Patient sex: M
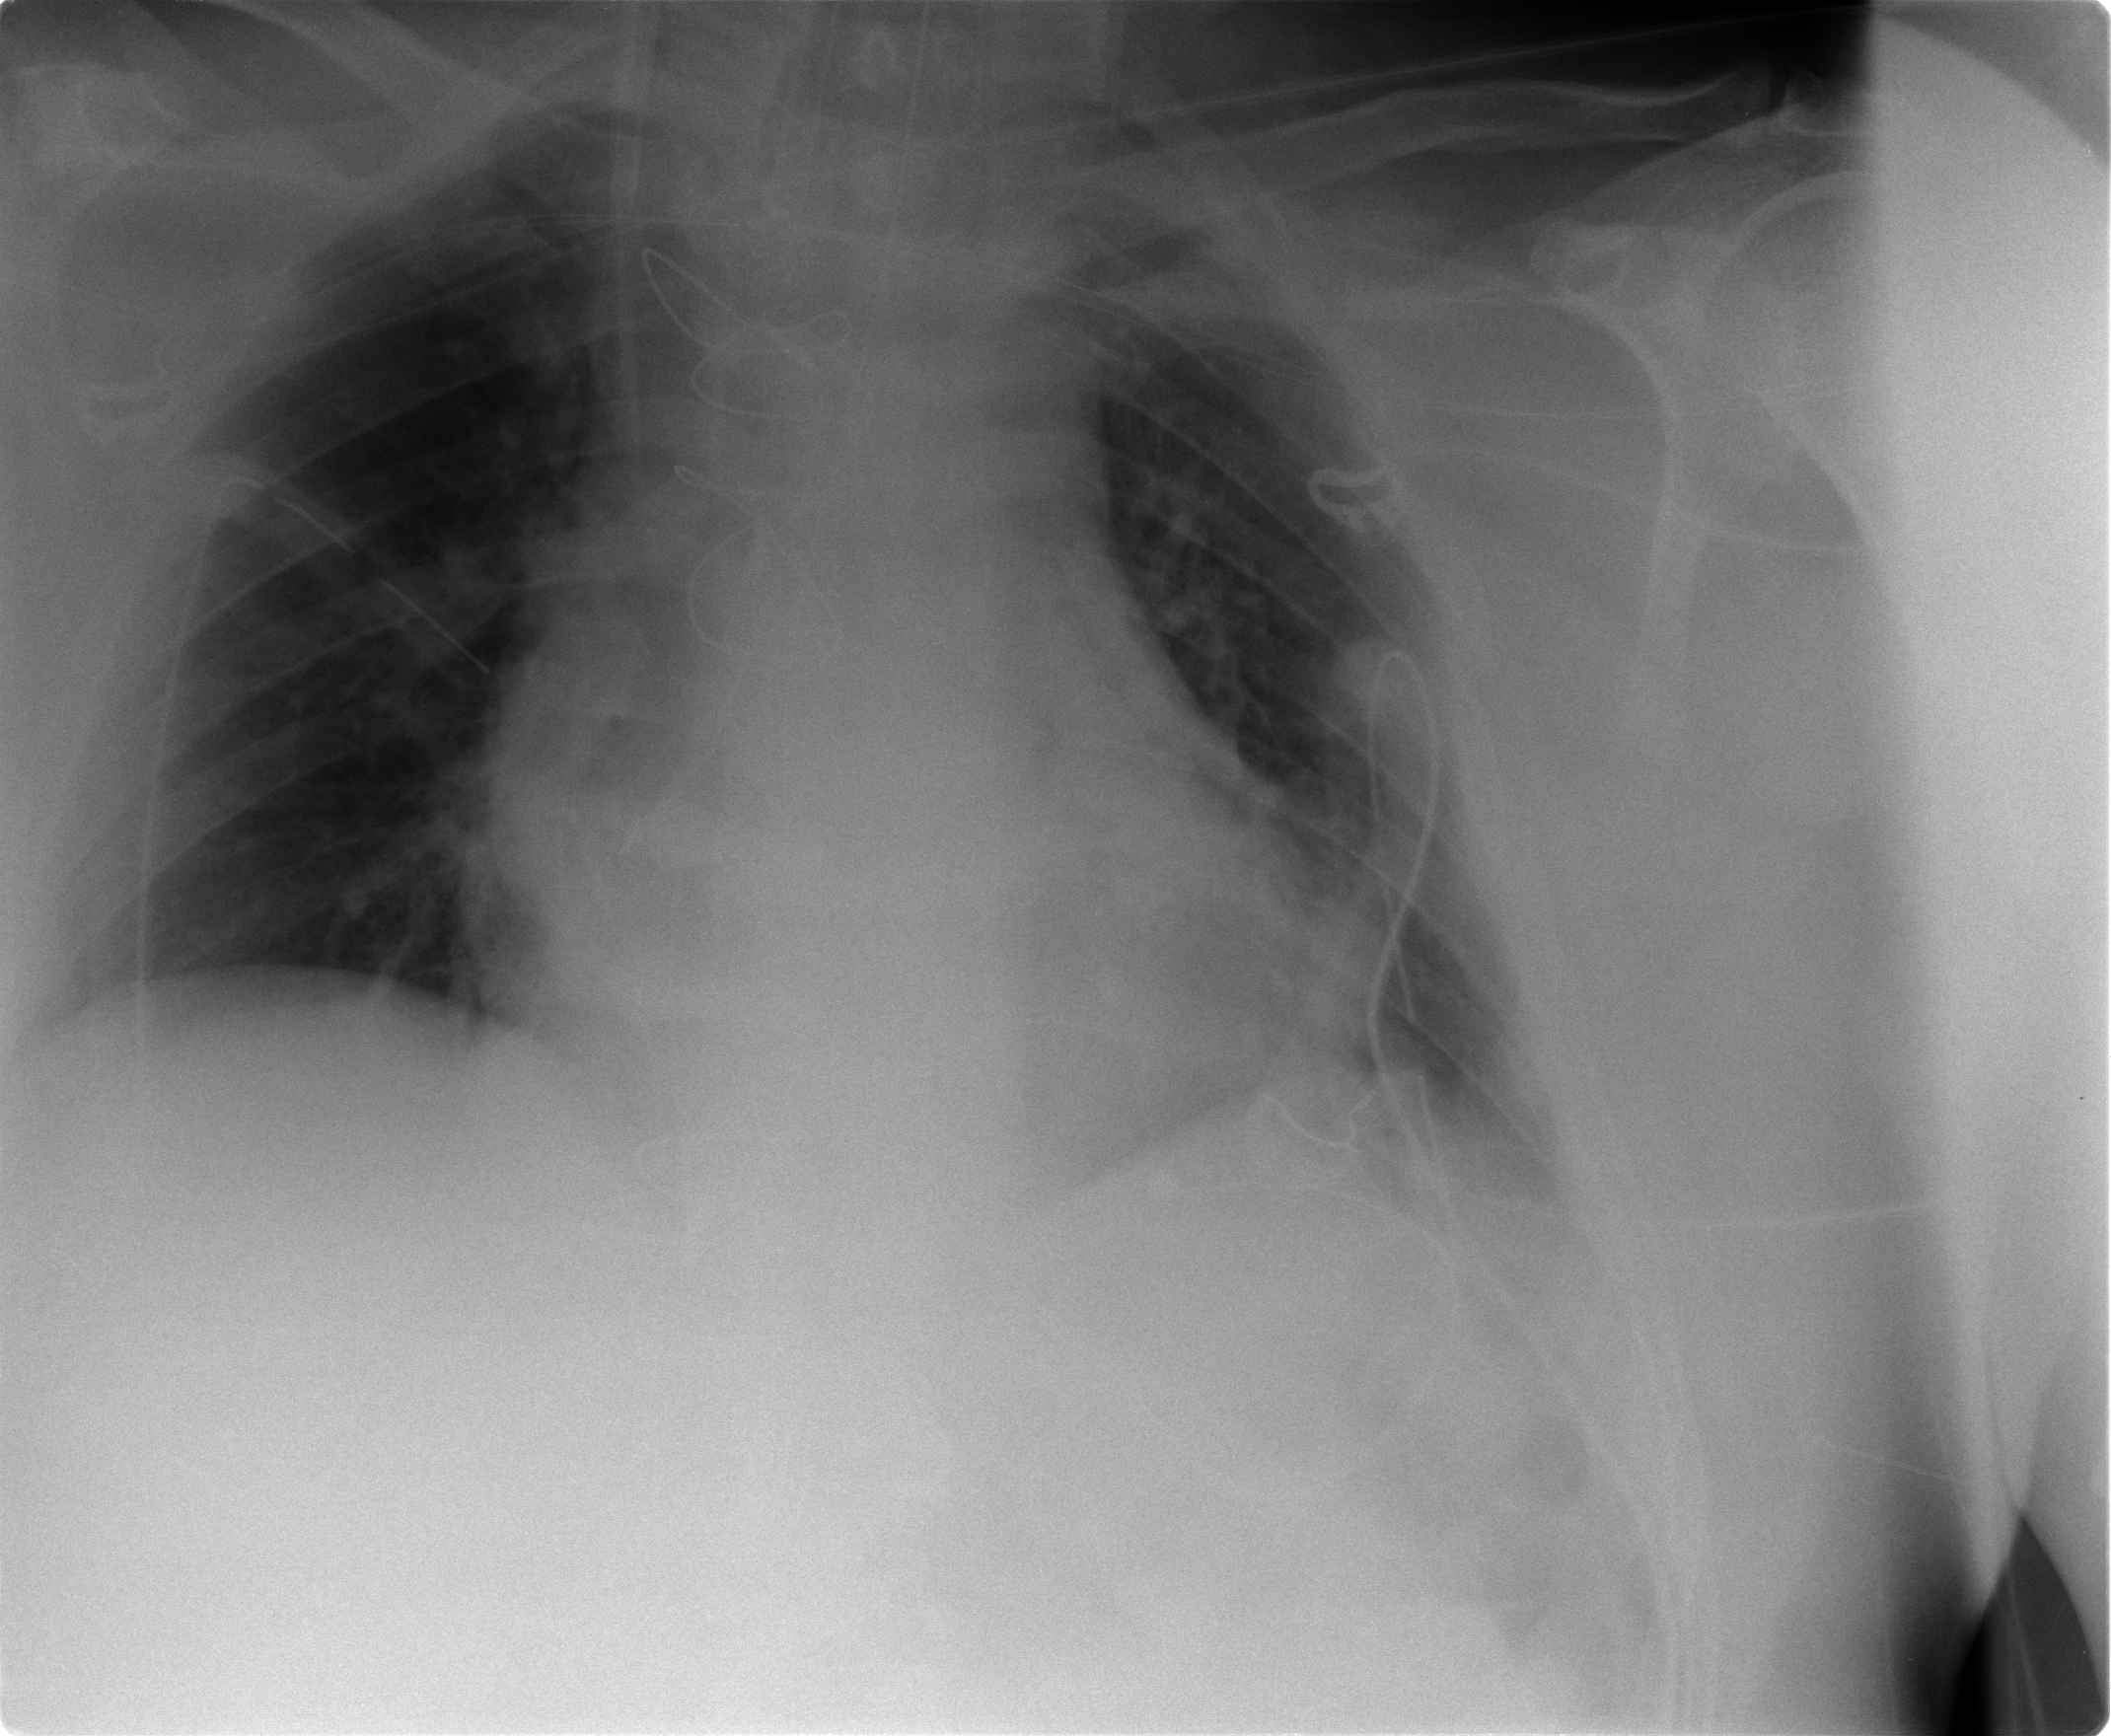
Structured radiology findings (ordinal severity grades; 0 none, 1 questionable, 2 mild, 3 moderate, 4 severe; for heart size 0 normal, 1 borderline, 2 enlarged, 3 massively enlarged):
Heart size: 2
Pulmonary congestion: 0
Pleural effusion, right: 0
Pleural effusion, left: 0
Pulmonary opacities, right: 0
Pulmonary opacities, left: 0
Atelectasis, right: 0
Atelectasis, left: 2